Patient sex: M
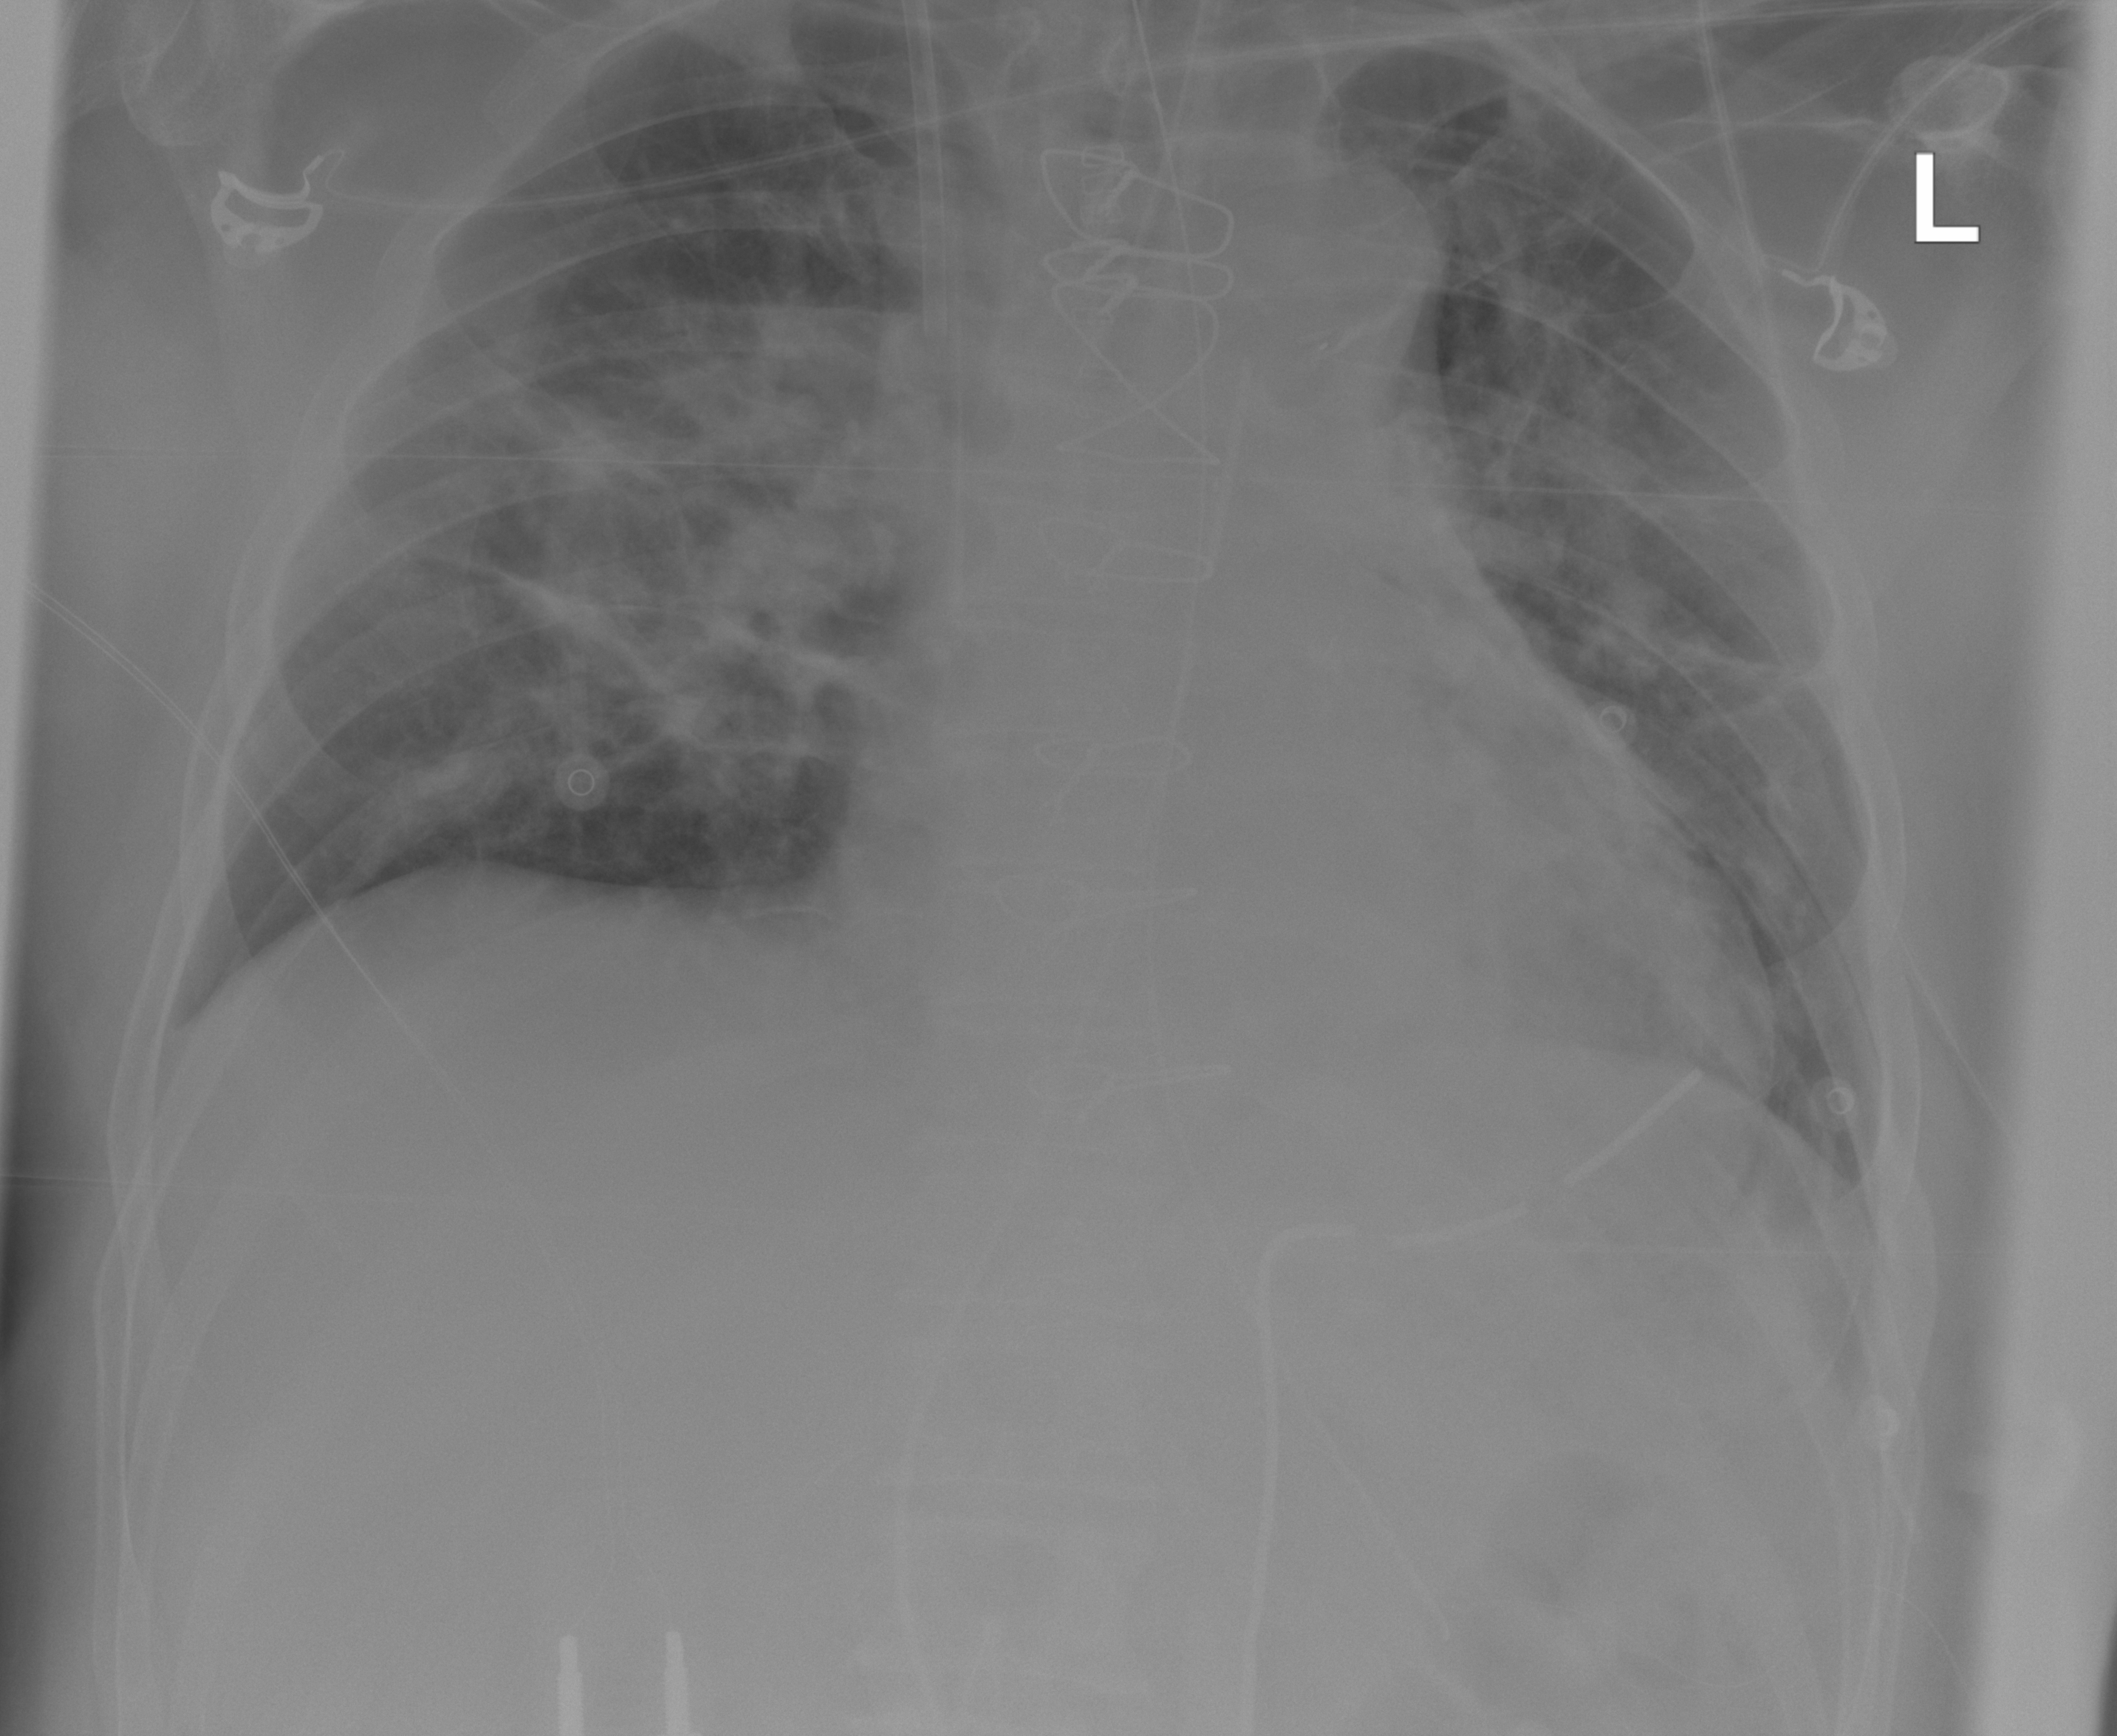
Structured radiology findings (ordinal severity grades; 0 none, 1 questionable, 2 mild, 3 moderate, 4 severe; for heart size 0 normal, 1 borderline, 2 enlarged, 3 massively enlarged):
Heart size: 1
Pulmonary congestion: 0
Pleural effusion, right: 0
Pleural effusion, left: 0
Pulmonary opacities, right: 3
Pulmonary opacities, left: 2
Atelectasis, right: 2
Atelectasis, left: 2